Question: I was following <URL> application.
I am not using Maven and instead of MongoDb i'm using postgresql, but I believe these changes are not the things to be concerned for the issue I am facing.
After '$ grails integrate-with --intellij', I ran the project on the intellij.
I am getting this error:
> '''
Caught: groovy.lang.MissingPropertyException: No such property: grails for class: BuildConfig
groovy.lang.MissingPropertyException: No such property: grails for class: BuildConfig
at BuildConfig.run(BuildConfig.groovy:1)
'''
I suspect that there may be some issue in .
I googled for adding framework and according to <URL>, Add Framework Support UI should show grails library, but for me it is not showing, please see the below screenshot.

First question, is the error i am getting because of wrong framework (I suspect this because the error is saying no such property as grails), if so how to add grails framework support.
Secondly, If this is not the cause for the error then what else I am doing wrong ?
You can assume I am a newbie-newbie, I just started Grails for the first time in my life just half-an-hour back. So, you can point out any stupid mistakes I might have done.
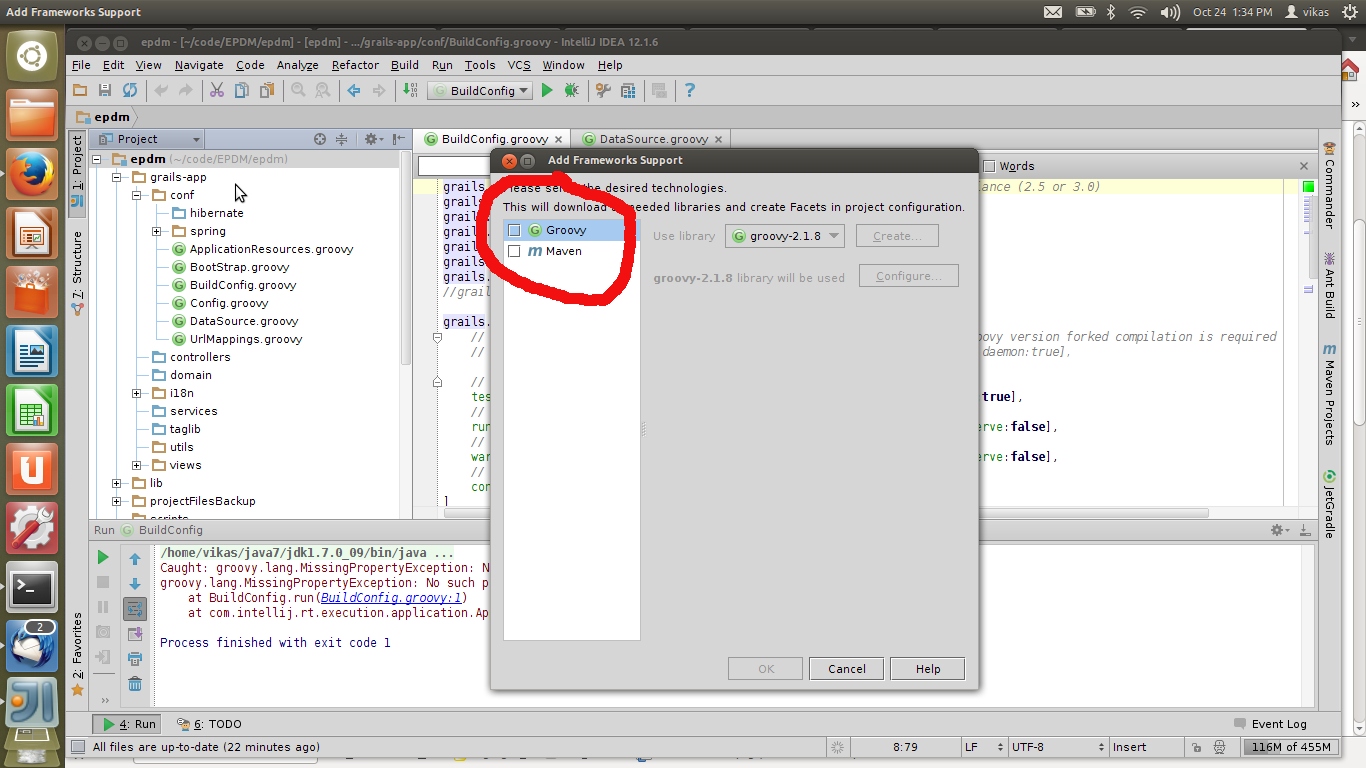
Answer: Grails is not supported in the Community Edition of IntelliJ.
You need to pay for the Ultimate Edition to use Grails
See the section here:
<URL>